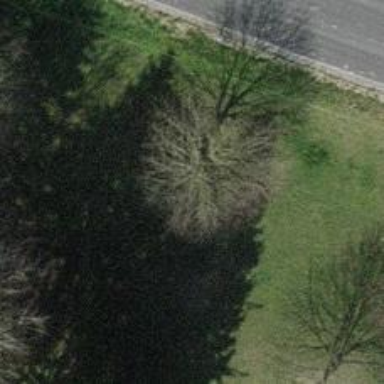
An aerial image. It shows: Beautiful tree in nature.